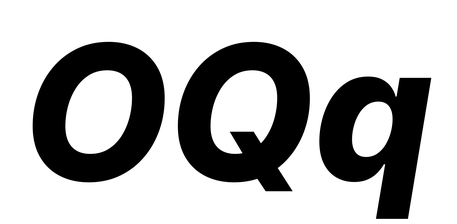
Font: Inter-Italic_ExtraBold_Italic